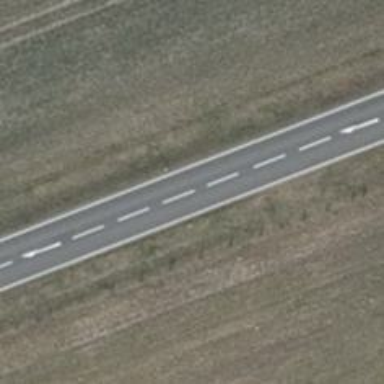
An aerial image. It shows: Secondary road with asphalt surface.